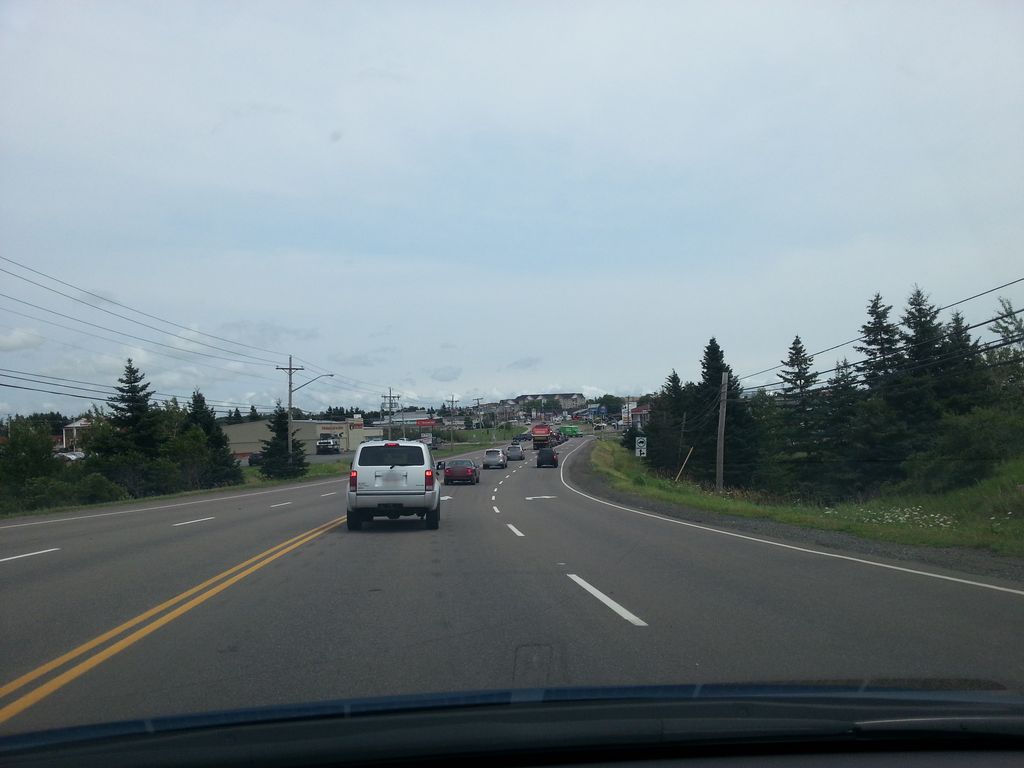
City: charlottetown